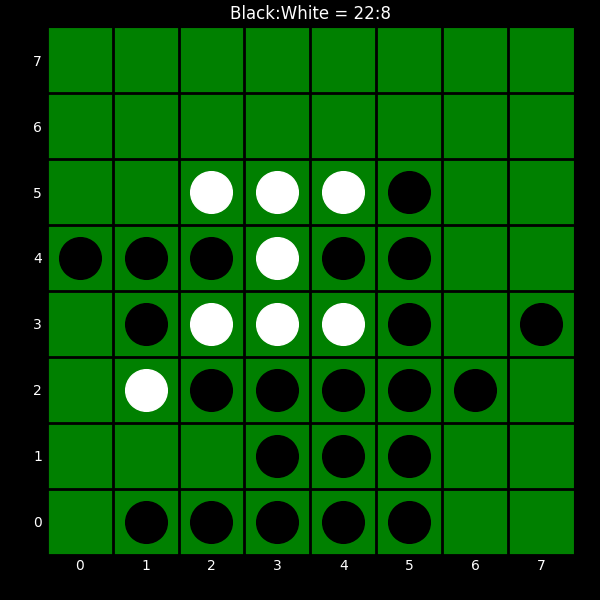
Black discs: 22
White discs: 8